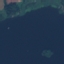
Land use / land cover: SeaLake